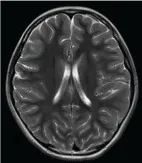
Findings of brain MRI in patients. (B, F) The MRI finding presented as an abnormally small neurohypophysis without encephalatrophy in patient 2.
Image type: radiology (mri)